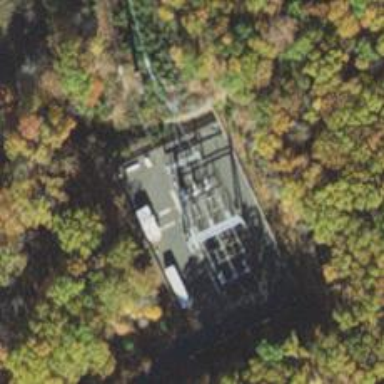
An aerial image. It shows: Switch for power supply.